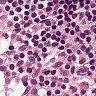
Metastatic tissue present: no